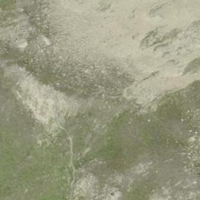
EUNIS habitat code: 48
Species observed at this site:
Leontopodium nivale